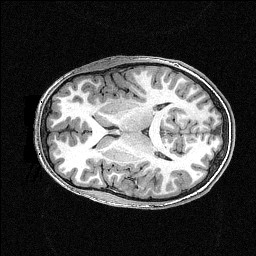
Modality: T1w
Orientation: axial
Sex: male